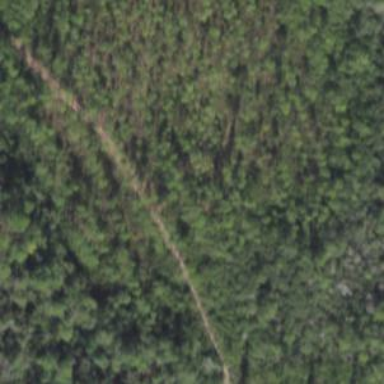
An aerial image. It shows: Forest dominated by needle-leaved trees.